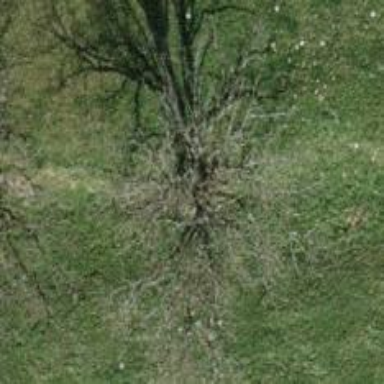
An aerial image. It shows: Beautiful tree in nature.